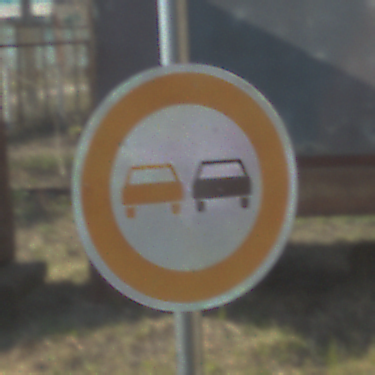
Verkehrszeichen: Ueberholverbot
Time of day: MorningAfternoon
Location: Outdoor (Suburban)
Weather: Clear
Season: NotSpecified
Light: Natural